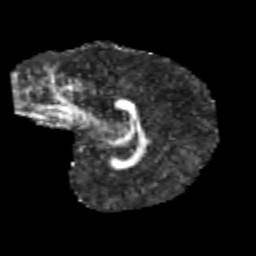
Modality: FA
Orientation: sagittal
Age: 9
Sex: female
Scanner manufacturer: siemens
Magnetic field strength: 3 T
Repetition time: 3.8 s
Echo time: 0.07 s